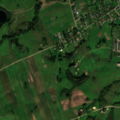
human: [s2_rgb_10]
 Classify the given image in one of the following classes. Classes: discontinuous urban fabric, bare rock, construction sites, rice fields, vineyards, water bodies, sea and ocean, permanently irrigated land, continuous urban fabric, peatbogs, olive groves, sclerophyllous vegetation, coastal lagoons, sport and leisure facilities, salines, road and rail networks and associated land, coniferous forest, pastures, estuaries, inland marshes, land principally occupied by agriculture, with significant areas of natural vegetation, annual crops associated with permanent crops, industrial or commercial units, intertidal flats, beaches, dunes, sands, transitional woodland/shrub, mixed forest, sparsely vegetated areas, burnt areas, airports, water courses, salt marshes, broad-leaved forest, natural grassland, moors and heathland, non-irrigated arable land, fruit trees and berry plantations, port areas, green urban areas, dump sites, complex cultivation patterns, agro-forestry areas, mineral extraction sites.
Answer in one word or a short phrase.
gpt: discontinuous urban fabric, non-irrigated arable land, pastures, complex cultivation patterns, land principally occupied by agriculture, with significant areas of natural vegetation, water bodies